Question: Even if the builds are passing on Travis, the Build Status picture seems to have stopped changing. It still says "build unknown".

My '.travis.yml' contains:
'''
language: node_js
node_js:
- "0.12"
- "0.11"
- "0.10"
- "iojs-v2.1.0"
- "iojs-v1.0.4"
services:
- mongodb
'''
What's the problem?
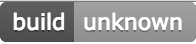
Answer: It was due to a <URL> that is now corrected.